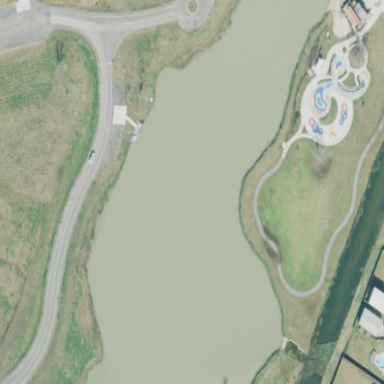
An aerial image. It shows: Pond surrounded by natural water.